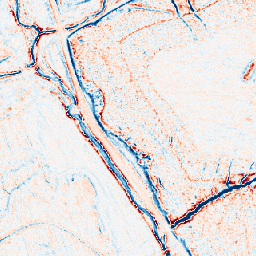
Category: edge_preserving
Decomposition family: anisotropic_diffusion
Decomposition parameters: iterations: 10
kappa: 50
gamma: 0.15
Upsampling method: nearest
Upsampling parameters: scale: 4
Upsampling scale: 4